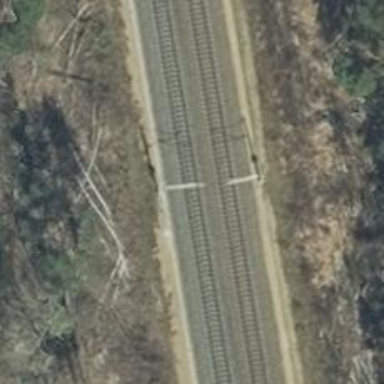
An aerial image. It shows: Milestone along the railway track with catenary mast.